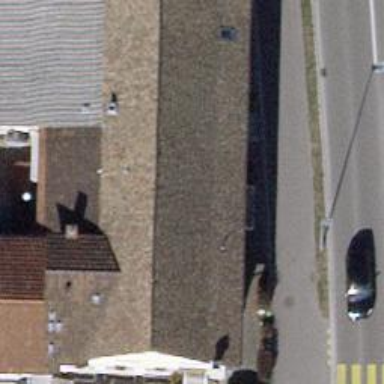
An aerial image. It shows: Restaurant.